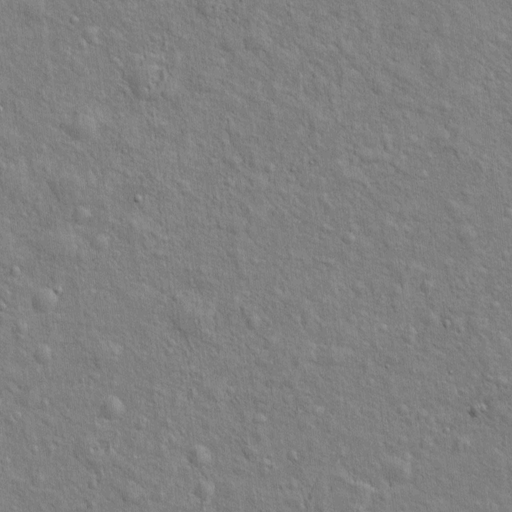
Classes present: Background